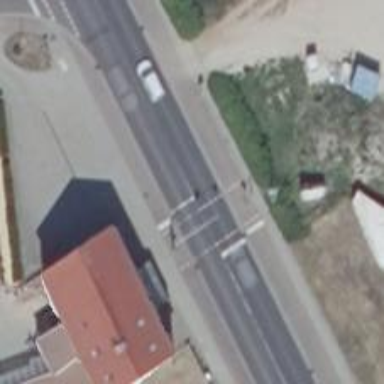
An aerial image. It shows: Road crossing with traffic signals.